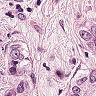
Metastatic tissue present: yes